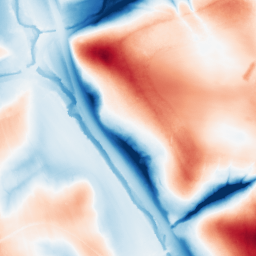
Category: edge_preserving
Decomposition family: guided
Decomposition parameters: radius: 32
eps: 0.1
Upsampling method: quintic
Upsampling parameters: scale: 4
Upsampling scale: 4